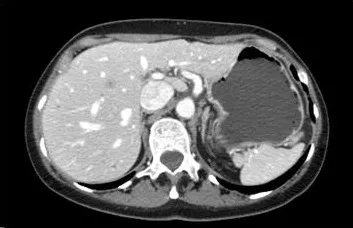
New hepatic lesion. In October 2012, CT scan showed liver progression for the appearance of a new lesion.
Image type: radiology (ct)